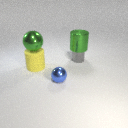
large yellow rubber cylinder to the left of small blue metal sphere